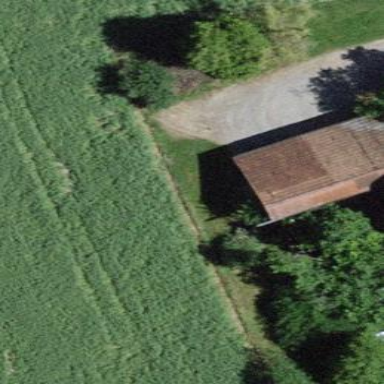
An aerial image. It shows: Barn.